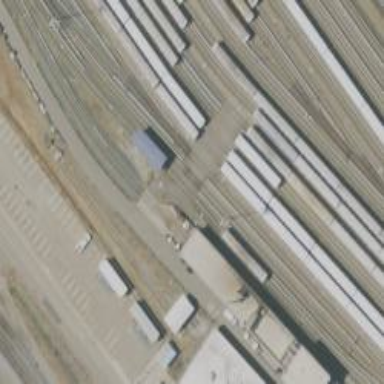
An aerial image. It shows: Electrified rail in service yard.